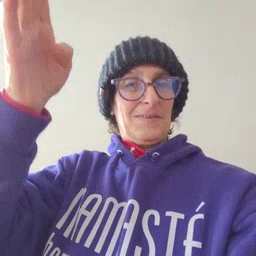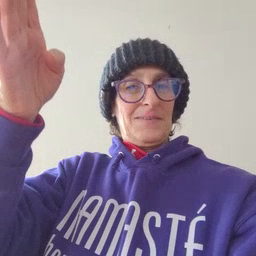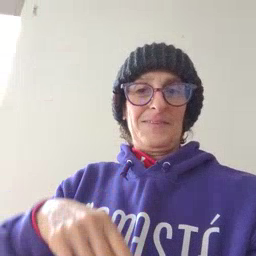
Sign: hello